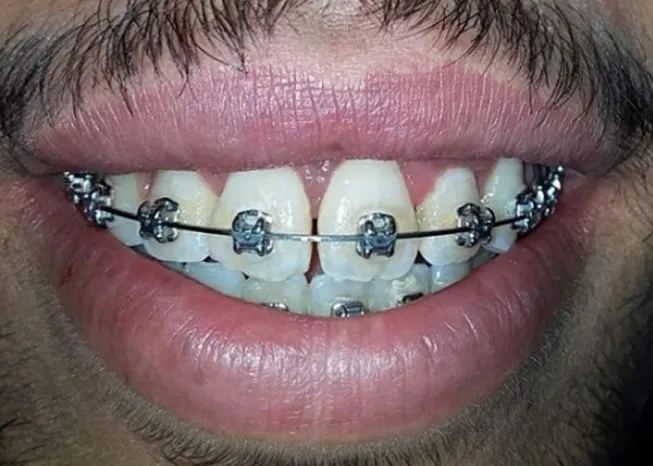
immediately postoperatively view with moderate smile.
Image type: pathology (gram)